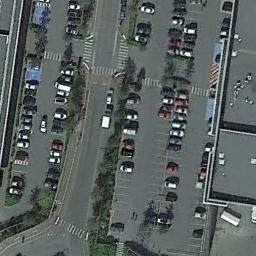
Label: parking_lot